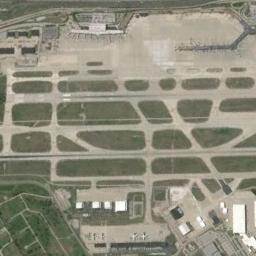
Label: airport